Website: walmart
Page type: account-selection
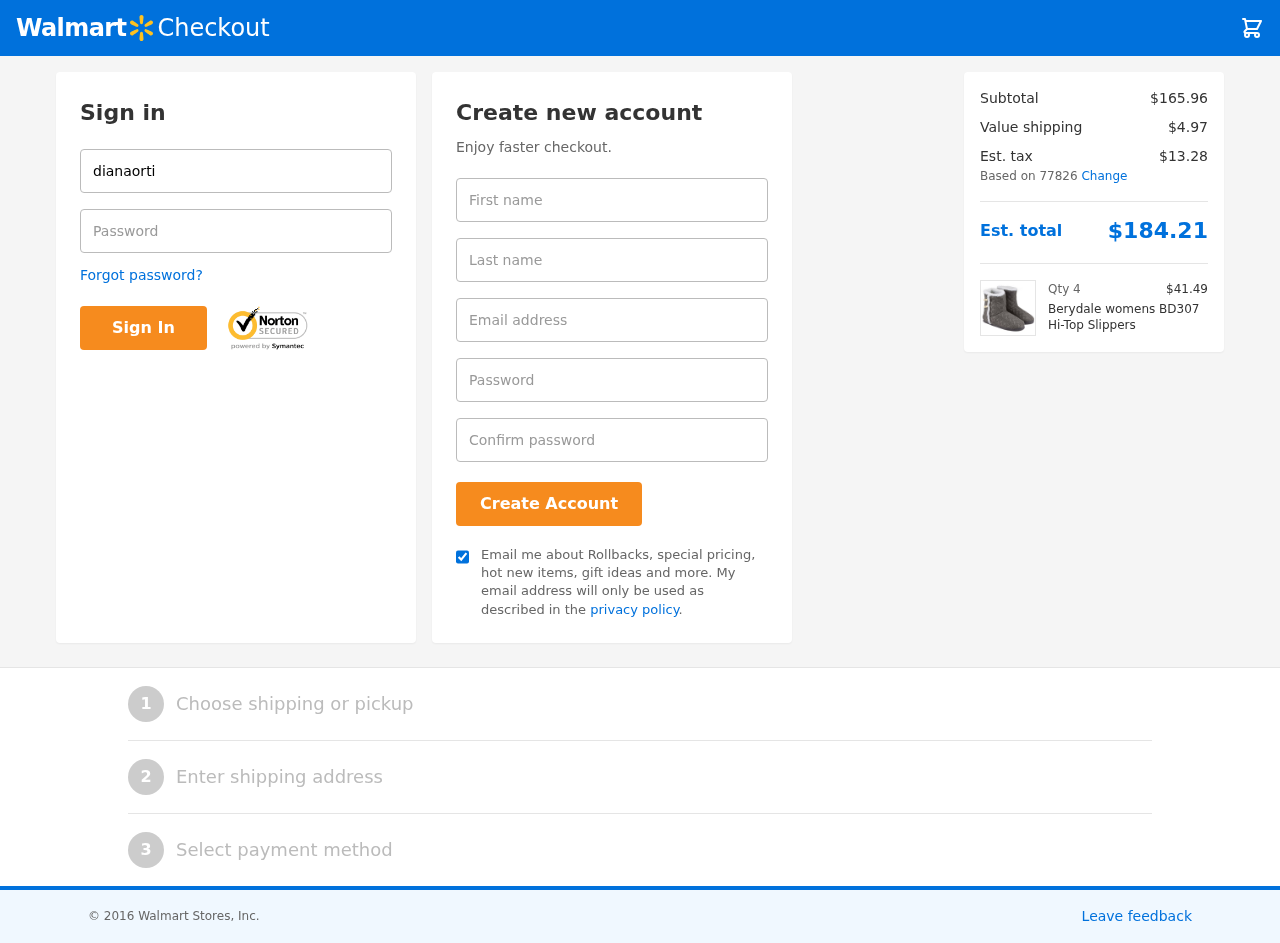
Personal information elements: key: PII_EMAIL
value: diana_ortiz@hotmail.com
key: PII_FIRSTNAME
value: Diana
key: PII_LASTNAME
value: Ortiz
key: PII_LOGIN_USERNAME
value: dianaortiz41
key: PII_POSTCODE
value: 77826
Product elements: key: PRODUCT1_NAME
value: Berydale womens BD307 Hi-Top Slippers
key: PRODUCT1_PRICE
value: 41.49
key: PRODUCT1_QUANTITY
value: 4
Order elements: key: ORDER_SUBTOTAL
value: $165.96
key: ORDER_SHIPPING_COST
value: $4.97
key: ORDER_TAX
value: $13.28
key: ORDER_TOTAL
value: $184.21